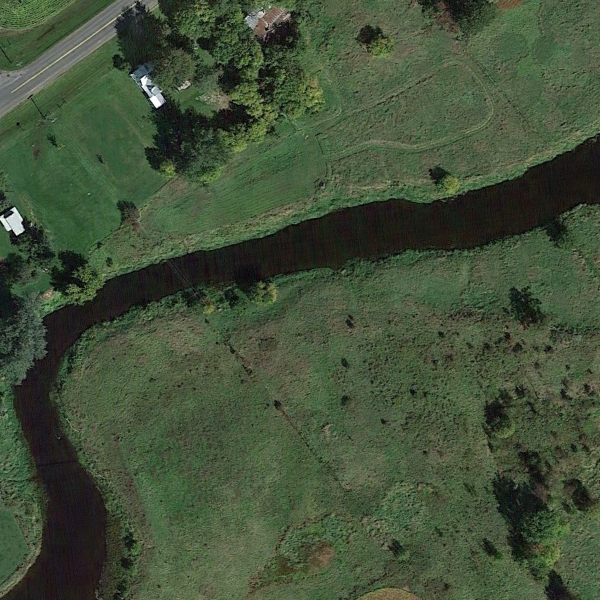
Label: River